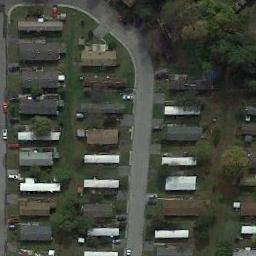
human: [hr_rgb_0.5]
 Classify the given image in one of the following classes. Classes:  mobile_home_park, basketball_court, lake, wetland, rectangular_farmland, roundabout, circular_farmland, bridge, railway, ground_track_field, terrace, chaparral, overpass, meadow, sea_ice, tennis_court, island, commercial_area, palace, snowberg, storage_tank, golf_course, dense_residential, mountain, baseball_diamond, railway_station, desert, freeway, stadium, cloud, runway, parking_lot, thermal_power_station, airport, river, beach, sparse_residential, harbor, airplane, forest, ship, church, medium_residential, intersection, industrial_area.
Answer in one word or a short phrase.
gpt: mobile_home_park